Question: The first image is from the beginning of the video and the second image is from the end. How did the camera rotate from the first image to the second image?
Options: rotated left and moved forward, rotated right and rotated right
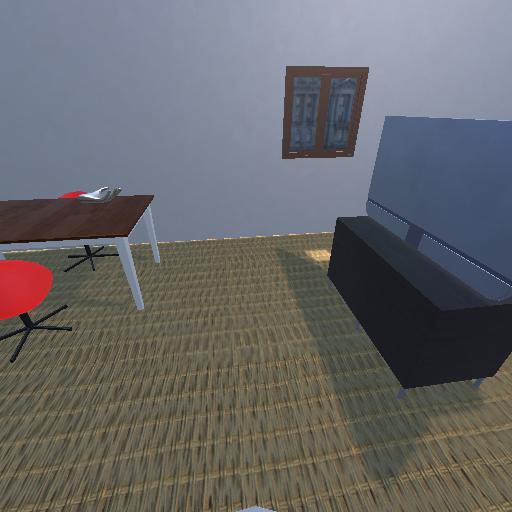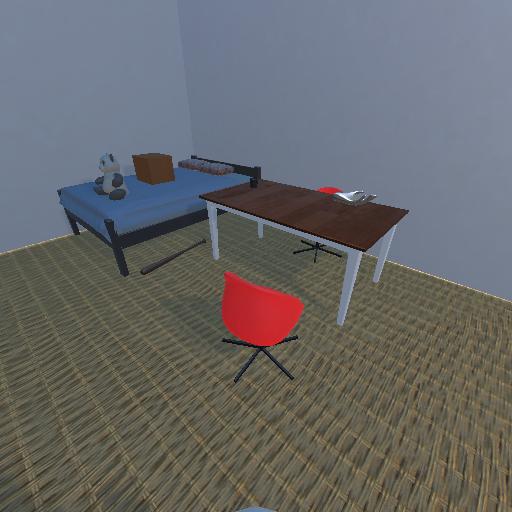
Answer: rotated left and moved forward